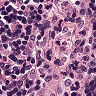
Metastatic tissue present: no